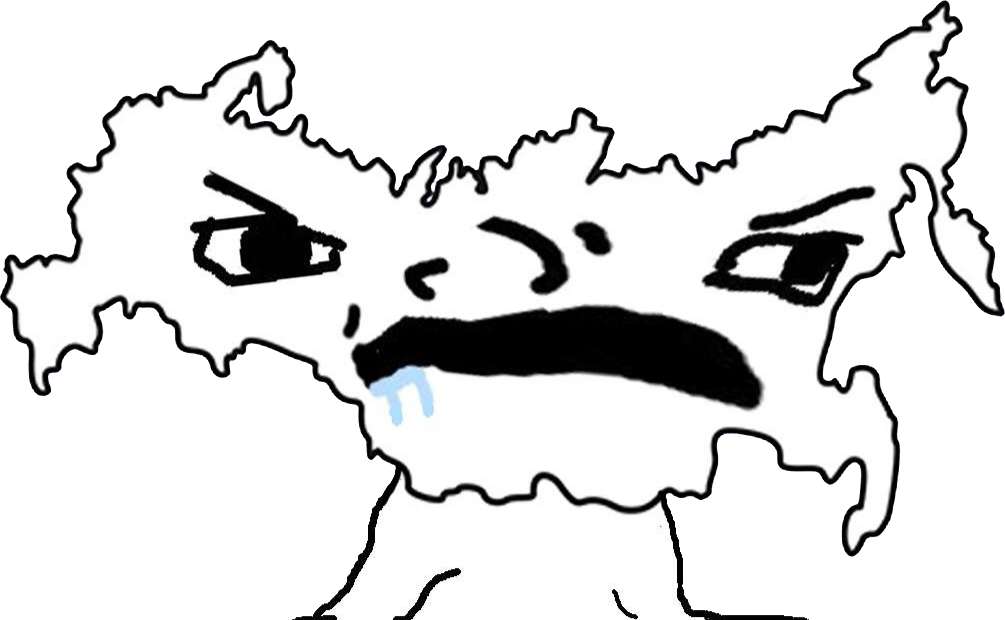
Label: 5_Brainlet